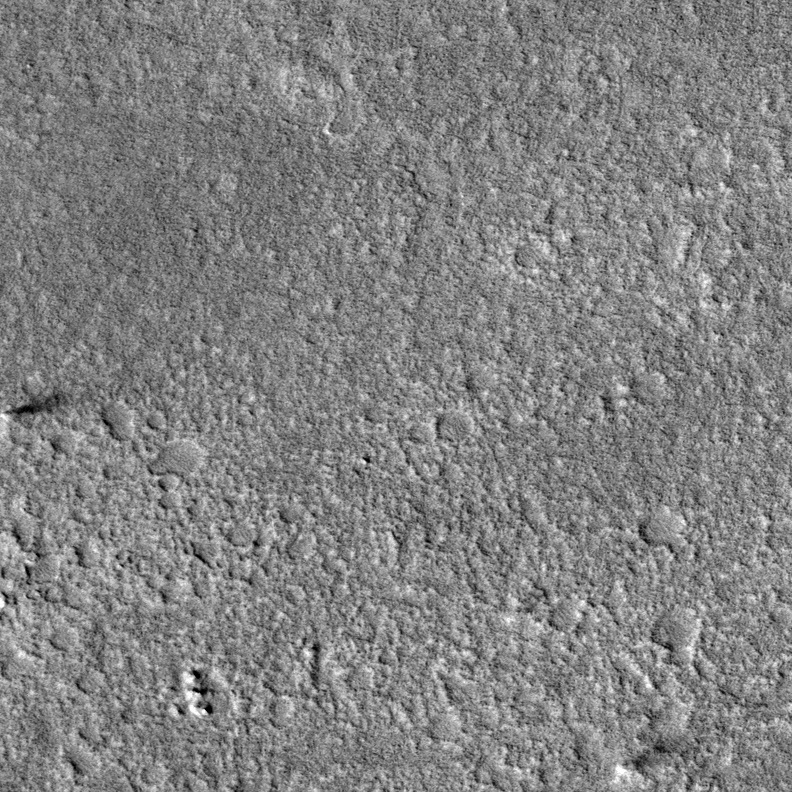
Label: dustdevil